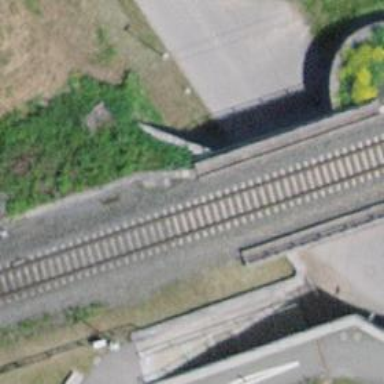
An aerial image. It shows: Single-track railway bridge with electrified contact line. It is main railway track.